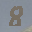
Label: 8